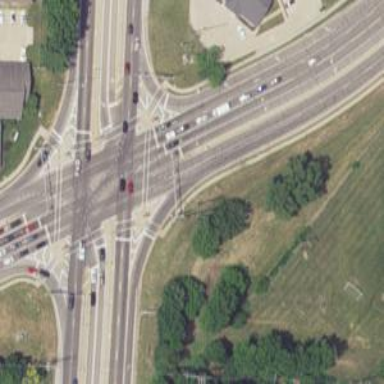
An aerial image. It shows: Footway that serves as traffic island.